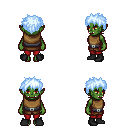
a pixel art fantasy rpg character, female body template, orc, green skin, leather chest armor, red pants, white cyan bedhead hairstyle, black shoes, four views (front, back, left, right), 2x2 character sprite sheet, small pixel art, hard edges, no anti-aliasing